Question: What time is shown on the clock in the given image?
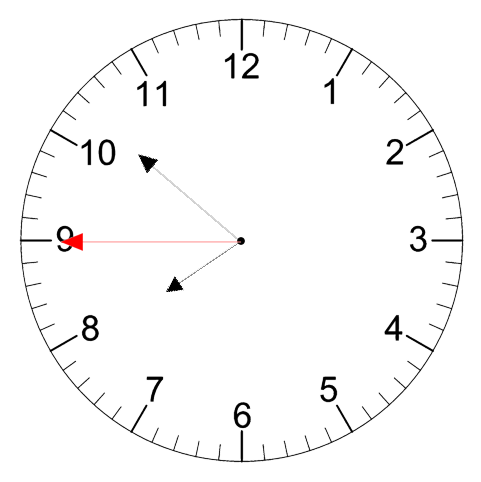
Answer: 07:51:45